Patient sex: M
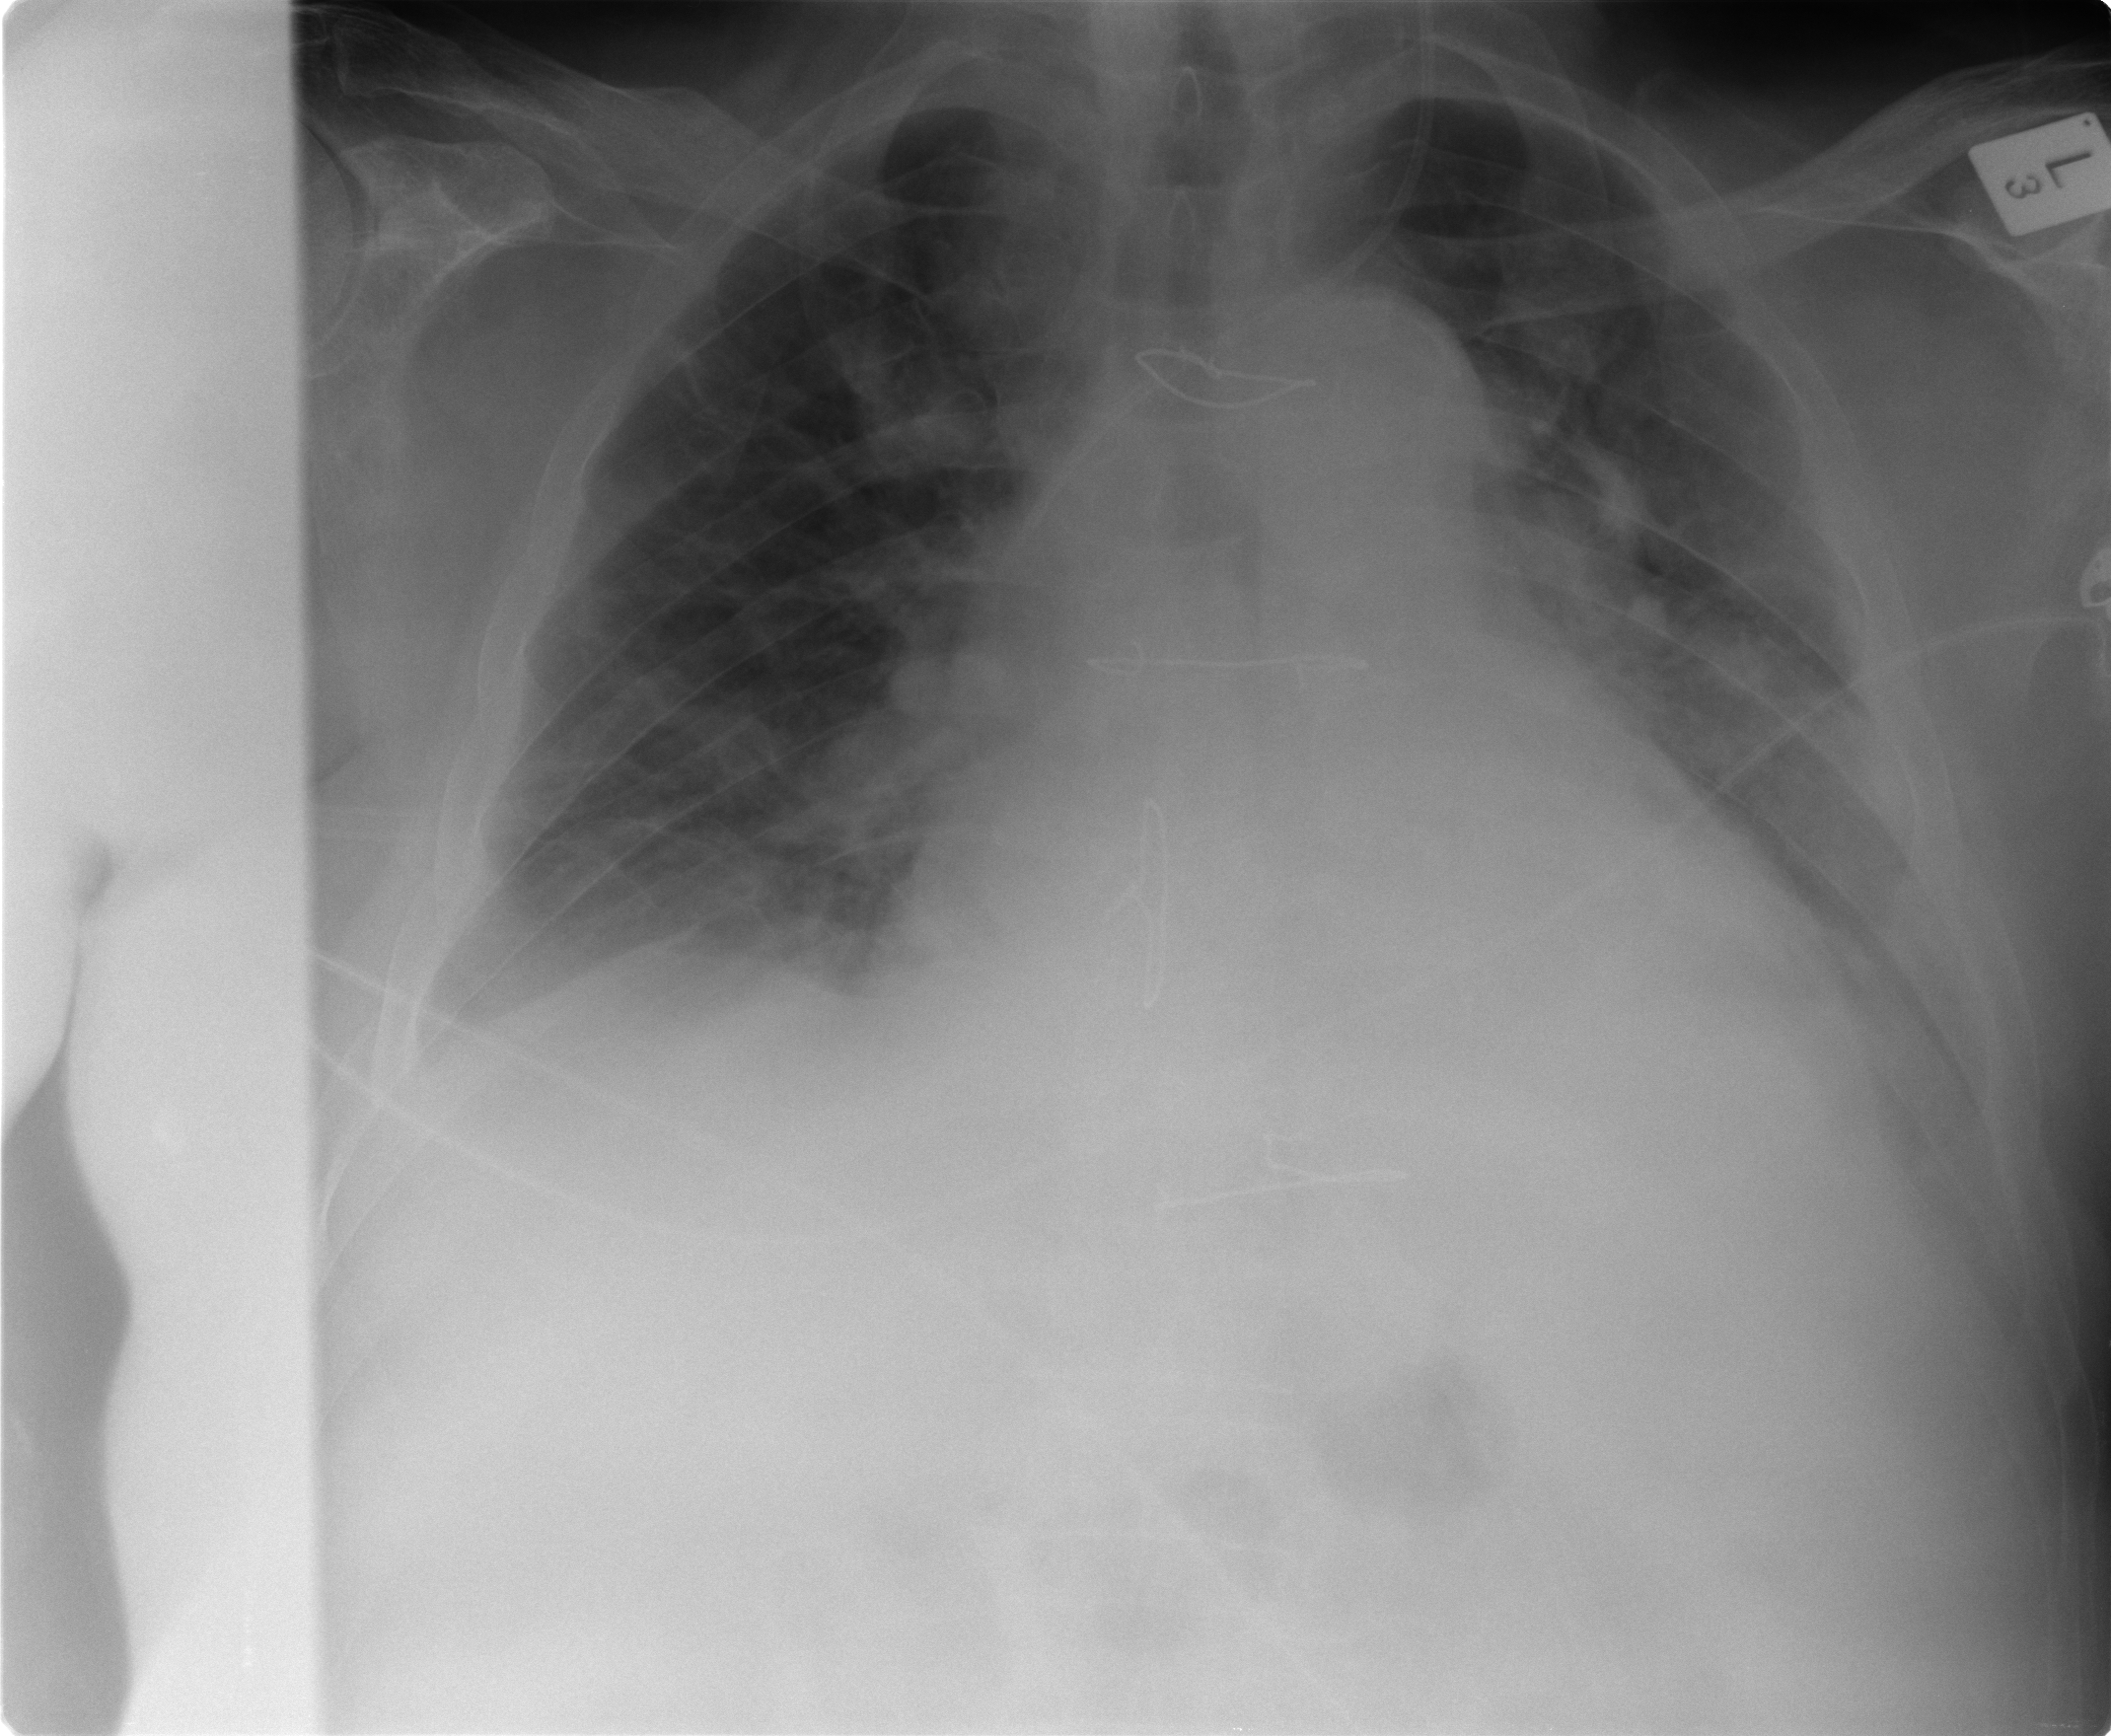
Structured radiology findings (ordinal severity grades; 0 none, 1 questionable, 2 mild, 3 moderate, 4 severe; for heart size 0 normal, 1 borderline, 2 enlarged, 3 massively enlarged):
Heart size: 2
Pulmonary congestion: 3
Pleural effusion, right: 3
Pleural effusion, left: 3
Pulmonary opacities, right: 2
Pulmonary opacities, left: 2
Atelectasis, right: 2
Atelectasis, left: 2